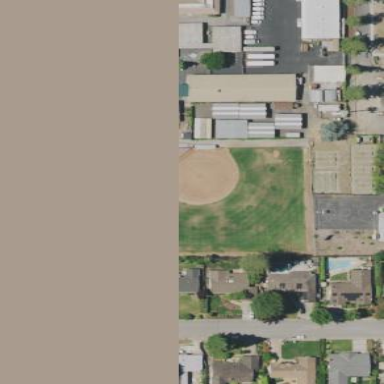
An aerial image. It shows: Softball pitch for leisure and sport activities.